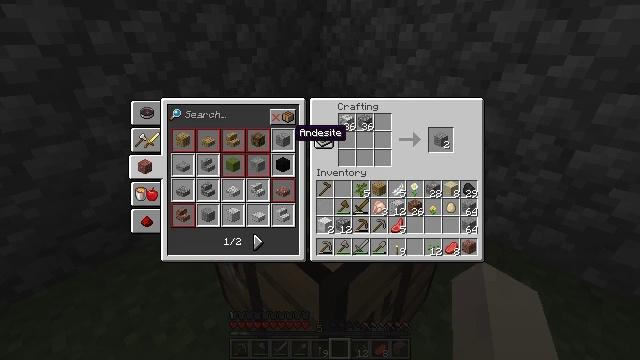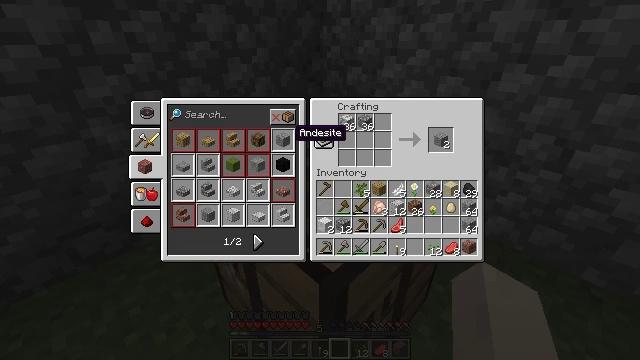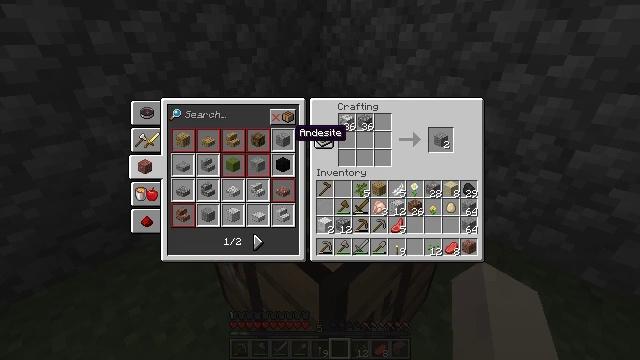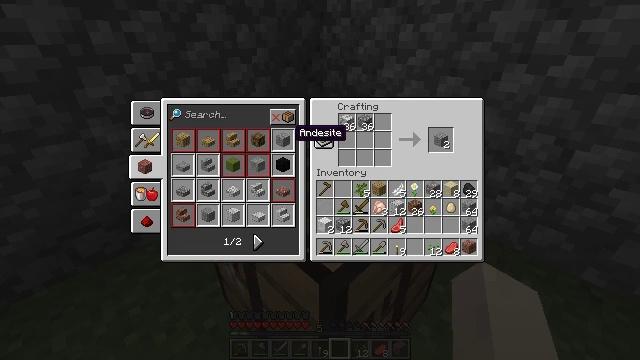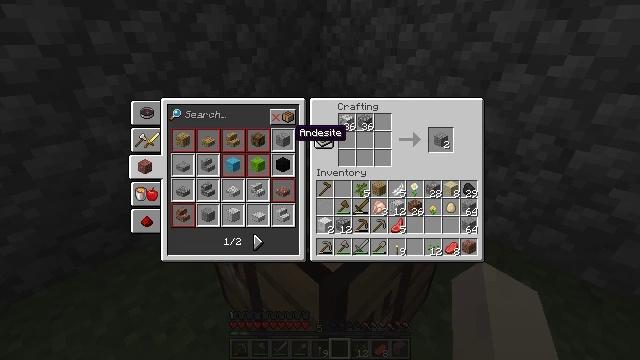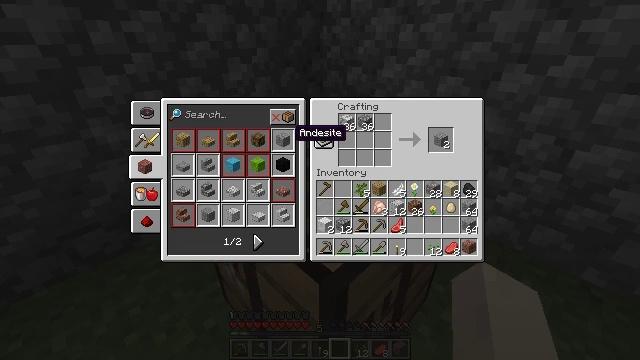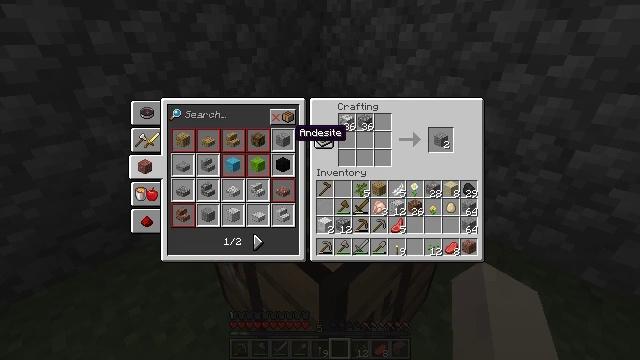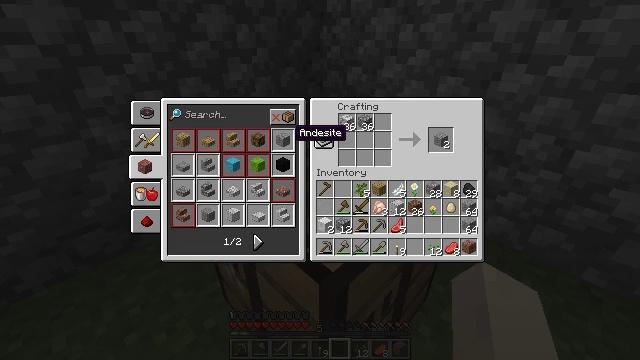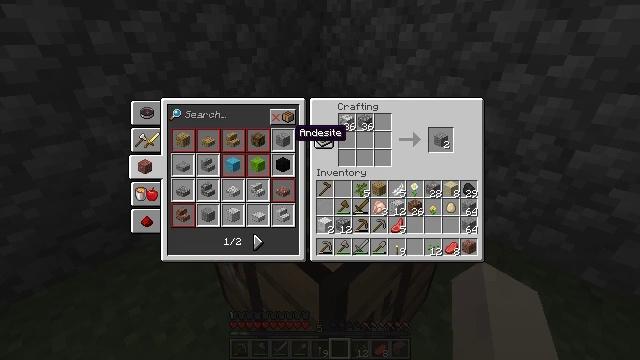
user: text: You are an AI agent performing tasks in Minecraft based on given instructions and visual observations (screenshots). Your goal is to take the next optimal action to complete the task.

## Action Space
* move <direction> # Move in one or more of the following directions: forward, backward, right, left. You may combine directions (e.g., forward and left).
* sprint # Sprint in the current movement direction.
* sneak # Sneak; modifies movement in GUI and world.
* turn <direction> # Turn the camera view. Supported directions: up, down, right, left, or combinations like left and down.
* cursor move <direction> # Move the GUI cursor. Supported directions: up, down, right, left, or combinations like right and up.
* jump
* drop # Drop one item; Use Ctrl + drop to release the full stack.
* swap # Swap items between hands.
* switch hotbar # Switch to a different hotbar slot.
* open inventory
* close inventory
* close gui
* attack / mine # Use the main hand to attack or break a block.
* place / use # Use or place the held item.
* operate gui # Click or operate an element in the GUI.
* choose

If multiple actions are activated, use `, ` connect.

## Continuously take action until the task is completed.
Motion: motion action
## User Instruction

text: Make andesite by combining resources.
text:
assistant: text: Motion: operate gui
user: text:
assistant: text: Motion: operate gui
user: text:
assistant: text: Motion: no_op
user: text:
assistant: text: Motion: operate gui
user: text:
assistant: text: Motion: operate gui
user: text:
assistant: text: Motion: operate gui
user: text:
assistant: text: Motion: no_op
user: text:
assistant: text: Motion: operate gui
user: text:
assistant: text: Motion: operate gui
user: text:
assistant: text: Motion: operate gui
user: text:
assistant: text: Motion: no_op
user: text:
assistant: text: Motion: operate gui
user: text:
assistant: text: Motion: operate gui
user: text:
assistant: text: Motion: operate gui
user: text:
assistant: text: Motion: no_op
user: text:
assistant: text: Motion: operate gui
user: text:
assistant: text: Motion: operate gui
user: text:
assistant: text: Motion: operate gui
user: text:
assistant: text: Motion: no_op
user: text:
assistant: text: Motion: operate gui
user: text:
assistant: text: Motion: operate gui
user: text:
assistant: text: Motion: operate gui
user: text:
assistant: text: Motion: no_op
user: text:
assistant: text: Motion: operate gui
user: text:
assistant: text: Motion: operate gui
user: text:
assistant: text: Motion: operate gui
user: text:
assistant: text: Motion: no_op
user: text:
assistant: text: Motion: operate gui
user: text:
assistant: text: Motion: operate gui
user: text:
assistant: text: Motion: operate gui